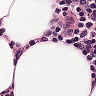
Metastatic tissue present: no